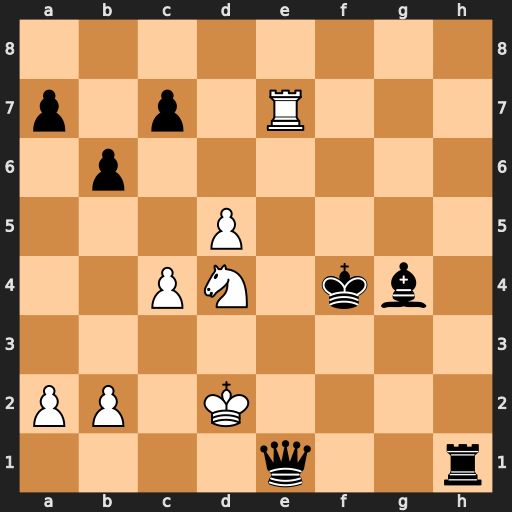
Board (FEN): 8/p1p1R3/1p6/3P4/2PN1kb1/8/PP1K4/4q2r
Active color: w
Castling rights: -
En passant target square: -
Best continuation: Rxe1 Rxe1 Kxe1